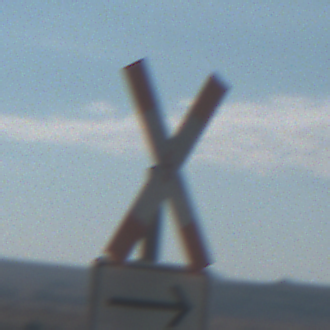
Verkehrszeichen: Andreaskreuz
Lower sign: RichtungsangabeDurchPfeile4
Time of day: Midday
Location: Outdoor (Nature)
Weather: Clear
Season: NotSpecified
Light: Natural